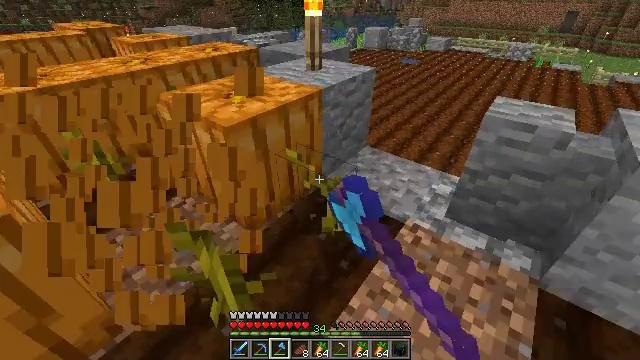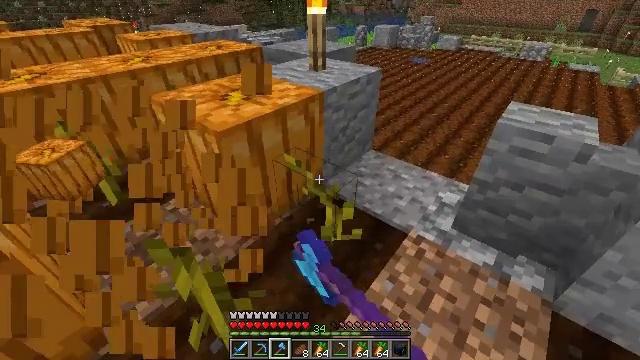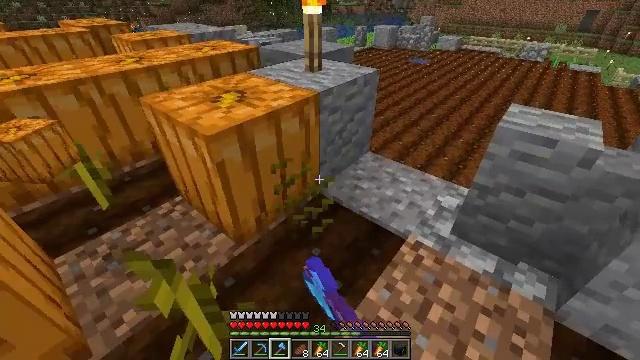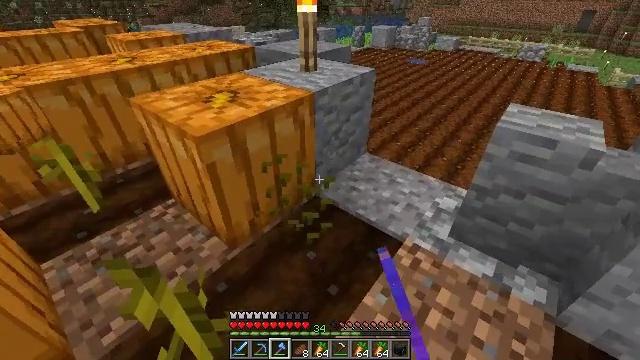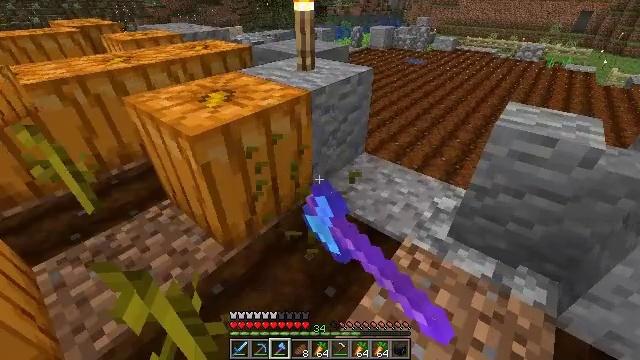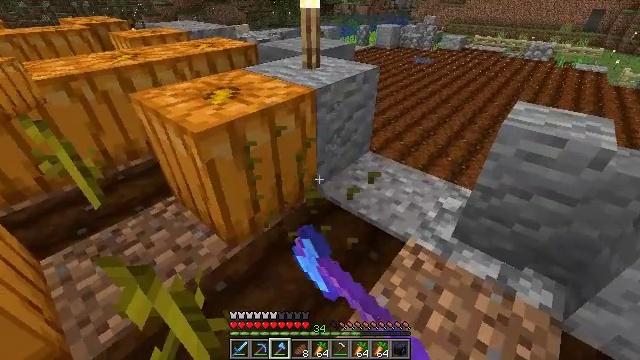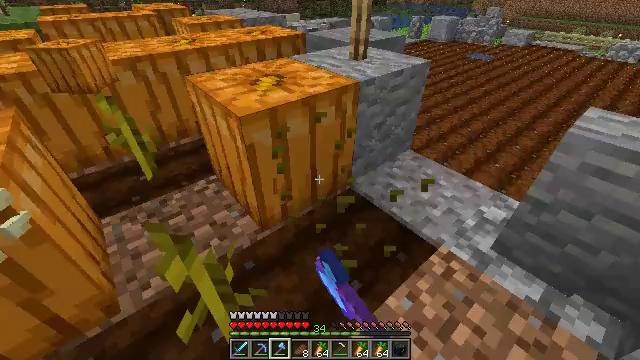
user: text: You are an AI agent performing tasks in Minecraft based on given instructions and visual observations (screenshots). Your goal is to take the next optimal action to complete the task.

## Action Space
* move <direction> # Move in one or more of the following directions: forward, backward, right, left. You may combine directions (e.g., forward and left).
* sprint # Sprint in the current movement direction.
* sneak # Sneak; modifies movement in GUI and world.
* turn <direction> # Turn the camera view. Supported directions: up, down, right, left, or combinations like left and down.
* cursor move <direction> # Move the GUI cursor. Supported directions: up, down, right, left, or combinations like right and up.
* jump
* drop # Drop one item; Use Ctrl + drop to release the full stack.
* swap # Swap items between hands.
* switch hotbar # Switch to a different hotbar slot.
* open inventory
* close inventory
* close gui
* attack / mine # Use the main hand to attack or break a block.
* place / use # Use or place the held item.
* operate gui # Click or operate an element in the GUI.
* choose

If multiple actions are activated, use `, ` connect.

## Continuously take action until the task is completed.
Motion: motion action
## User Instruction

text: Attack the attached pumpkin stem to collect it.
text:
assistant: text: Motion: turn left, attack / mine
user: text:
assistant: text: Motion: attack / mine
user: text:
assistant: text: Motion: attack / mine
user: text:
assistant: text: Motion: attack / mine
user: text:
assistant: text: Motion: turn left, attack / mine
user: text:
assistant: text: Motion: turn left and down, attack / mine
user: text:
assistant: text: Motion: attack / mine